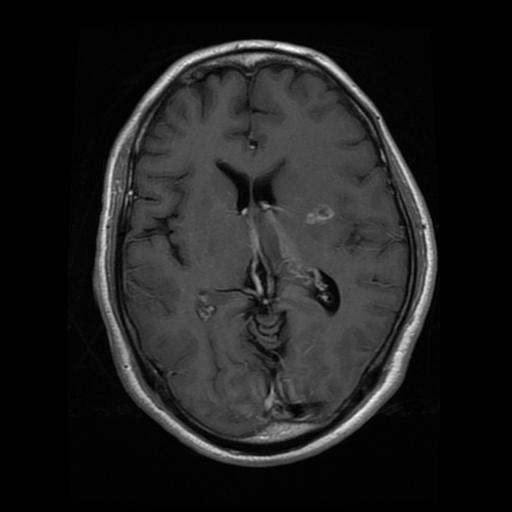
Label: glioma